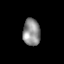
Tissue: lung
Cell type: Endothelial cells
Senescence score: 0.6617
Nuclear area (px): 454
Mean DAPI intensity: 144.128